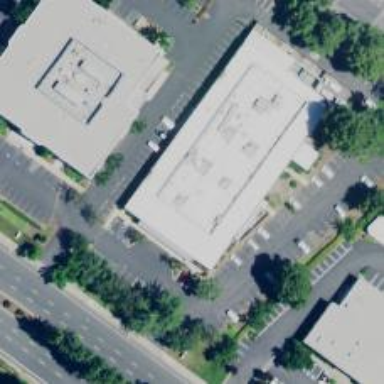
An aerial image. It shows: Clinic.